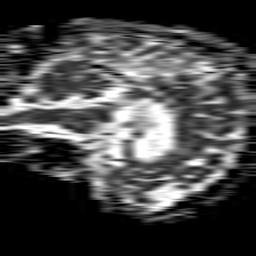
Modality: ADC
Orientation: sagittal
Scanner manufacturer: philips
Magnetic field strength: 1.5 T
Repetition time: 4.6 s
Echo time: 0.08631 s